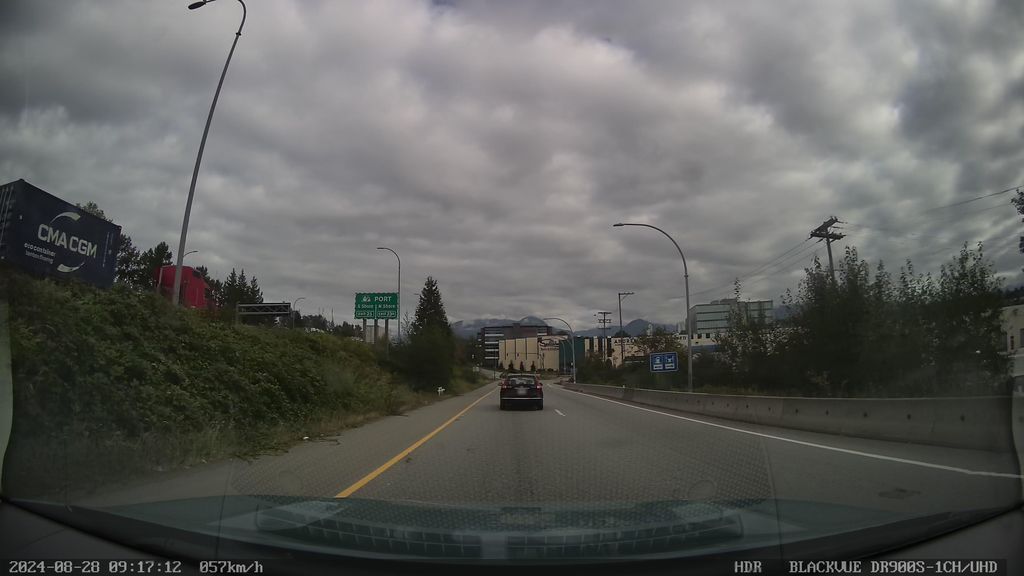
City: vancouver